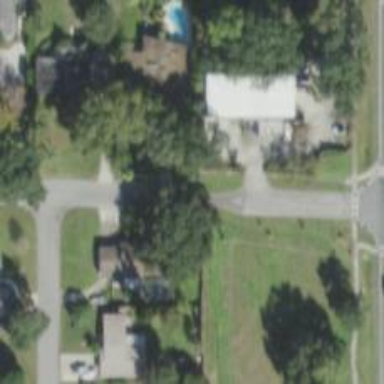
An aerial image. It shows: Residential road with sidewalk on the left side.